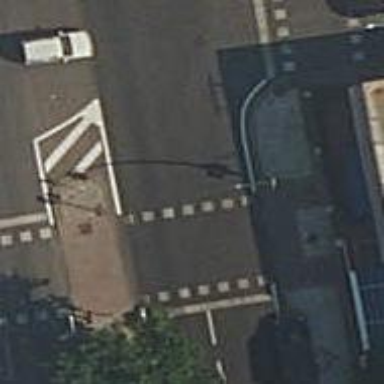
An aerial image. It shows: Road crossing with traffic signals.